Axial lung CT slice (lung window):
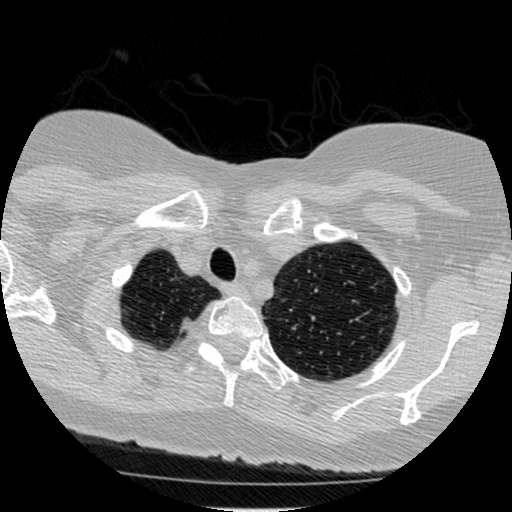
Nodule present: no